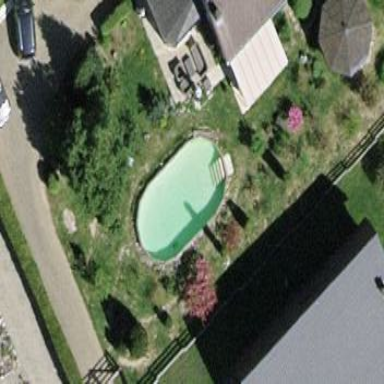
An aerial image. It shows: Swimming pool located in leisure land.